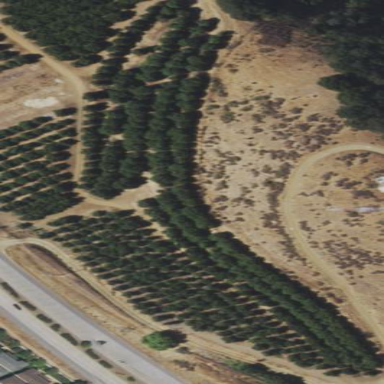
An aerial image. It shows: Orchard filled with avocado trees.